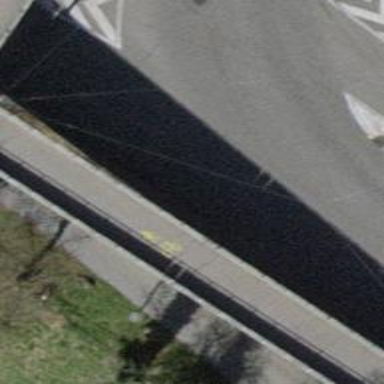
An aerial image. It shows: Tertiary road with asphalt surface and trolley wire infrastructure.